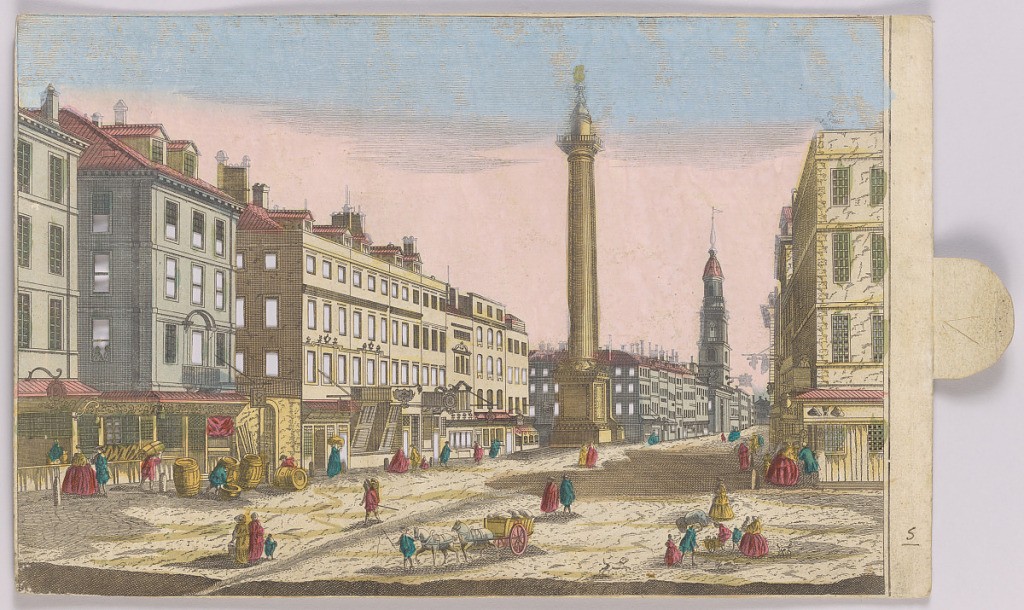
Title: Peep-Show Print
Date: mid-18th century
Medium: Engraving and brush and wash on paper
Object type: Print
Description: Peep-show print